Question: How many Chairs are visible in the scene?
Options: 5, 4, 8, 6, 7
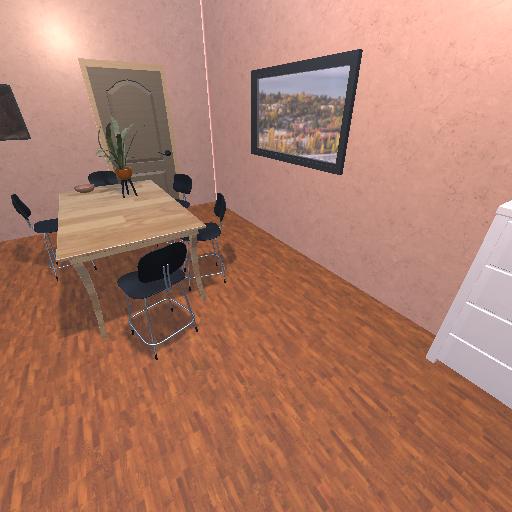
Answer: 5